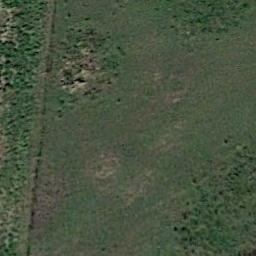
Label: meadow